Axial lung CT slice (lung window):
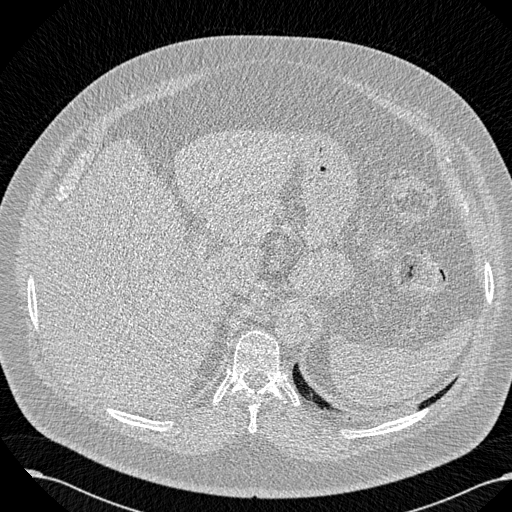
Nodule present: no